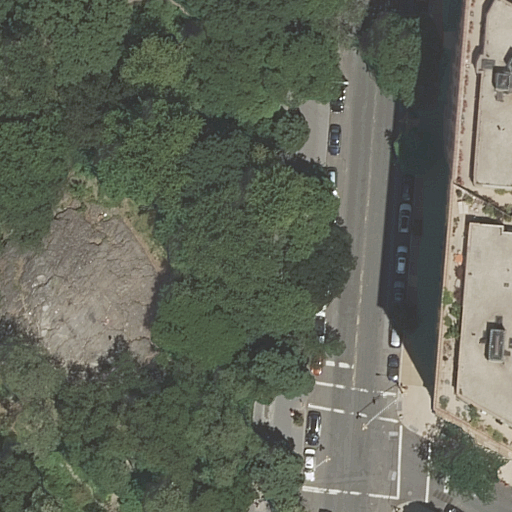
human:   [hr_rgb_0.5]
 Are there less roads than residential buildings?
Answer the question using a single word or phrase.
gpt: no

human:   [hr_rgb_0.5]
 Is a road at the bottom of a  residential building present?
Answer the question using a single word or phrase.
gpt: yes

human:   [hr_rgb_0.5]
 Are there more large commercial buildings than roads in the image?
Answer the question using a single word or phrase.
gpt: no

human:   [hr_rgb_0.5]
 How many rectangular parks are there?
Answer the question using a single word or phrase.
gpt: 1

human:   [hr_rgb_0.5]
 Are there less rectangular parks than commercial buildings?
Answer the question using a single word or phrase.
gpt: no

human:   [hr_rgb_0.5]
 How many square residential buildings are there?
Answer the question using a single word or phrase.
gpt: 0

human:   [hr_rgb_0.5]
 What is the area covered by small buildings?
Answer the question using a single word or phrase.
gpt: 0m2

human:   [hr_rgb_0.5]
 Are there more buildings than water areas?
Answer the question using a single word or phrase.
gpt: yes

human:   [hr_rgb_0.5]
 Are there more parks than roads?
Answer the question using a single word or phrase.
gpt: no

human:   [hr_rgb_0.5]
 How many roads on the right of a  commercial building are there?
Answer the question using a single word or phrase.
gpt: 0

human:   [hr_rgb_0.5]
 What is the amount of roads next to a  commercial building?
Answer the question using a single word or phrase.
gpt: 0

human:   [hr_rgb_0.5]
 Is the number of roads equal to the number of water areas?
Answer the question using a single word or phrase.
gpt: no

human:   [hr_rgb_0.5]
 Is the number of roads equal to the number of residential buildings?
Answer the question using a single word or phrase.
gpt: yes

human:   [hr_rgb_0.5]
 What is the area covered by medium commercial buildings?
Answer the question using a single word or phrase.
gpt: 0m2

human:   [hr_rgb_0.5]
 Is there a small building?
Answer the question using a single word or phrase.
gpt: no

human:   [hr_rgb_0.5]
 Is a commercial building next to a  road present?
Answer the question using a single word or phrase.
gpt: no

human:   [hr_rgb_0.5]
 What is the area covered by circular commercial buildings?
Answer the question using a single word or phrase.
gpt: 0m2

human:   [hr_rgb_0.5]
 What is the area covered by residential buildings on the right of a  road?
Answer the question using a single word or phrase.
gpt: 2560m2

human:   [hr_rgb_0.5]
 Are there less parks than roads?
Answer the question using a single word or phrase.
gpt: yes

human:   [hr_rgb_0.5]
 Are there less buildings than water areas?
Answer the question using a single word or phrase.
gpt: no

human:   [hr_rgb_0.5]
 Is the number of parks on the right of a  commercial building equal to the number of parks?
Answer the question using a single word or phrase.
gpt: no

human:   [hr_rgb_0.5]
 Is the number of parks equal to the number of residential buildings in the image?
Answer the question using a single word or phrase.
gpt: no

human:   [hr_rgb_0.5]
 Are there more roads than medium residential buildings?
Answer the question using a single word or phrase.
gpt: yes

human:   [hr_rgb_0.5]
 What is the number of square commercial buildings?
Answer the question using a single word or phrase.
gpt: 0

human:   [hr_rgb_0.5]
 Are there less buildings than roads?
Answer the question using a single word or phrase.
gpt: no

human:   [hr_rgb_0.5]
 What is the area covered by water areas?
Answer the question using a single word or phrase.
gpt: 0m2

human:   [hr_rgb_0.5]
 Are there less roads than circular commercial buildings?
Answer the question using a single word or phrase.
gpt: no

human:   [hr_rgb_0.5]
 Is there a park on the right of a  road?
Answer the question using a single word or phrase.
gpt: yes

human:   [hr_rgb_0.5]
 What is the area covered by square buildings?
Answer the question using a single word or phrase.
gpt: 0m2

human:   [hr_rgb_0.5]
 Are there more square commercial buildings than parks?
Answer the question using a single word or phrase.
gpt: no

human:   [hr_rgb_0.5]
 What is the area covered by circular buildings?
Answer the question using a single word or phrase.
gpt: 0m2

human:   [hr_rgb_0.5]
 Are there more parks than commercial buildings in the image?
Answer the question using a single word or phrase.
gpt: yes

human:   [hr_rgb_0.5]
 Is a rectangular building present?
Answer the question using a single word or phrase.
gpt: no

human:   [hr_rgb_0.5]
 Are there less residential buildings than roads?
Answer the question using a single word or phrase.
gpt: no

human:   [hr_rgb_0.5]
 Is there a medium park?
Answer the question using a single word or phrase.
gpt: yes

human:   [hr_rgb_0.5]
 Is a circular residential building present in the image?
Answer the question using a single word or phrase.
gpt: no